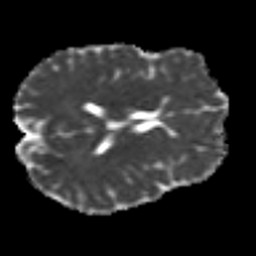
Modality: MD
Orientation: axial
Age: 37
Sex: female
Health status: ill
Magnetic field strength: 3 T
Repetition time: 9 s
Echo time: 0.093 s